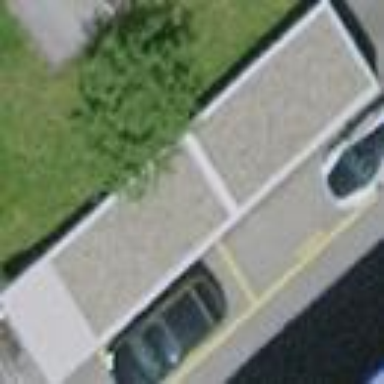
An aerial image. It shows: Group of garages.